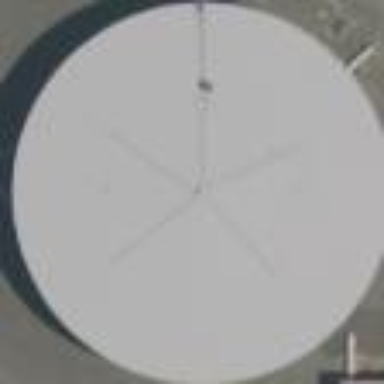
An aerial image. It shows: Storage tank that is man-made.